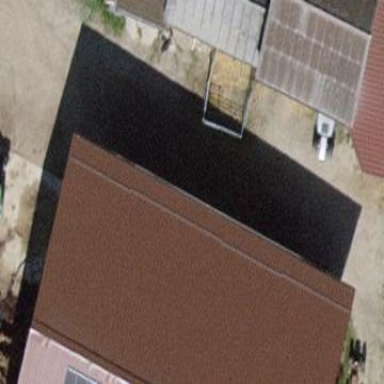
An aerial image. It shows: View of roof of building.